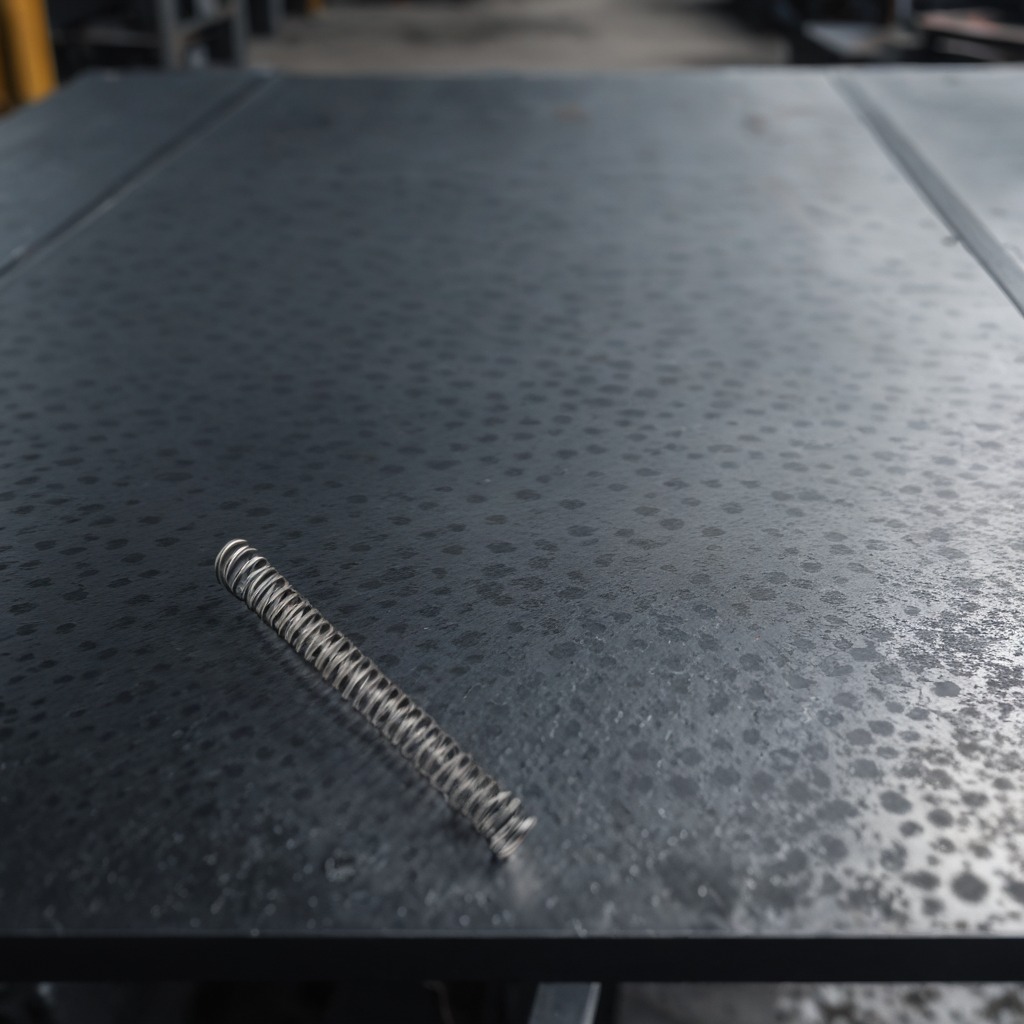
A coiled metal spring lies on the cold steel table in a mining workshop.